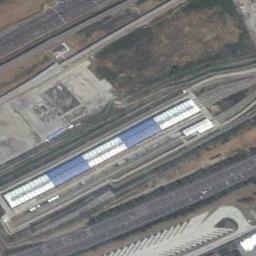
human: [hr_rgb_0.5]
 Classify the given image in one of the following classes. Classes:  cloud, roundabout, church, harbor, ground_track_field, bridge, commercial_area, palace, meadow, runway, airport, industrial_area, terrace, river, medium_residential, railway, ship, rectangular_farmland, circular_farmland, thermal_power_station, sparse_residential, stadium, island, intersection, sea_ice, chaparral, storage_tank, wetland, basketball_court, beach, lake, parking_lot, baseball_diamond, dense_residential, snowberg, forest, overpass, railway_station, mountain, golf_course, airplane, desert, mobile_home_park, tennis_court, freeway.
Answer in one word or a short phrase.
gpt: railway_station